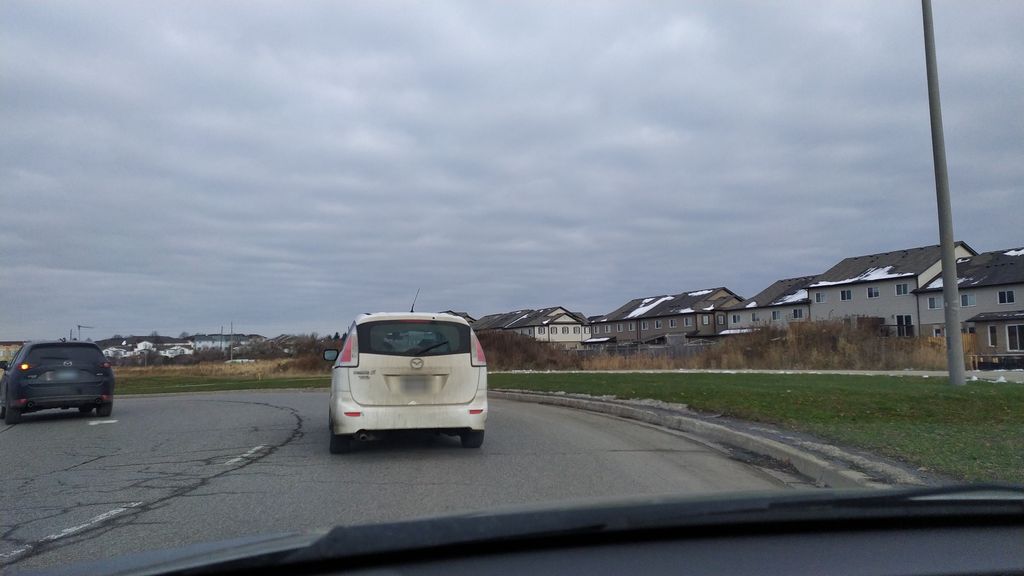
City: kitchener-waterloo